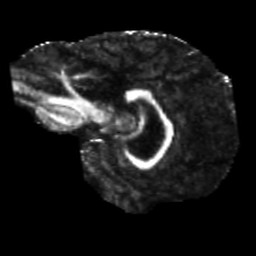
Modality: FA
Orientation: sagittal
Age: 58
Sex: male
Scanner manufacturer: siemens
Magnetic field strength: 3 T
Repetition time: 5.25 s
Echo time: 0.08 s